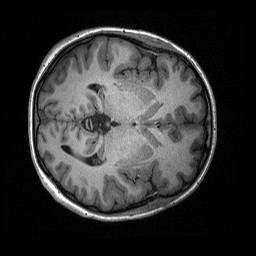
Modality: T1w
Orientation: axial
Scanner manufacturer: siemens
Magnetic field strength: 3 T
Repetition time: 2.3 s
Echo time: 0.00226 s